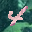
Label: 4